Question: I am using this app to scan ZXING barcodes:
<URL>
If I enter the application, scan a barcode, press the home button, re-enter the app, and click scan, I see a black screen that looks like a camera shutter never opens. I have attached an image to this ticket.
If I press cancel, and go back to scan I see the camera open again.
How come the camera never opens on some occasions?

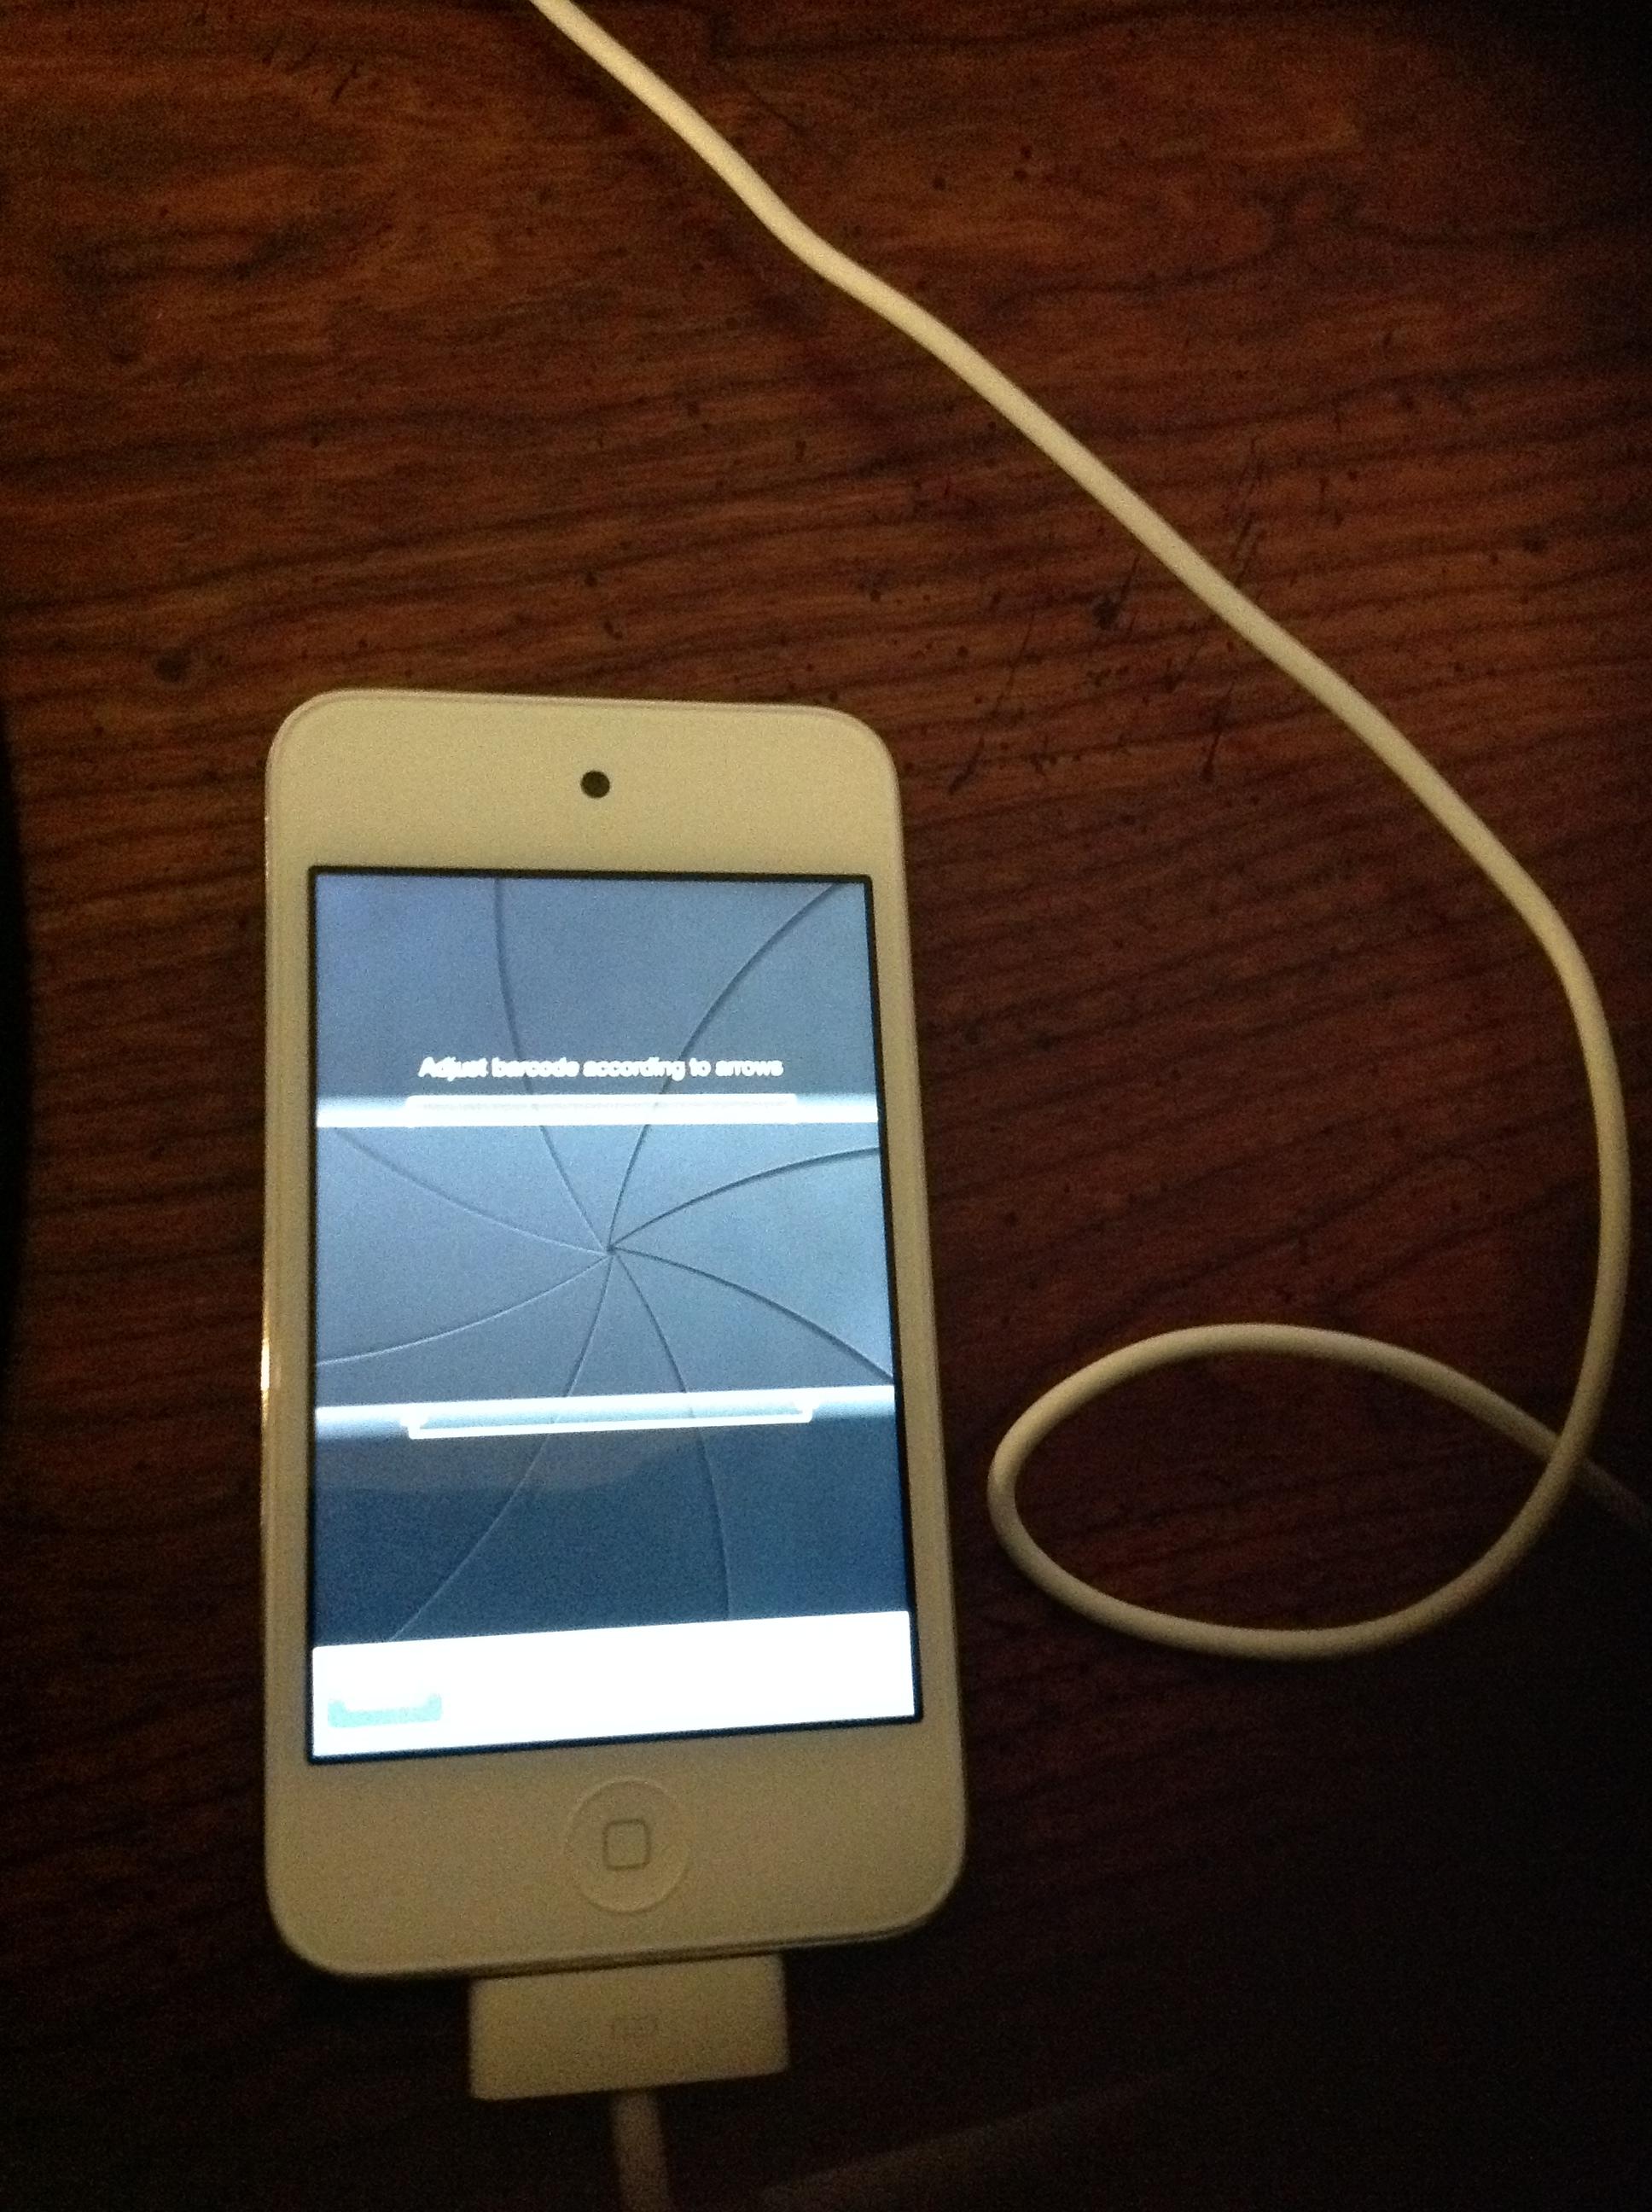
Answer: I had to add this code to Info.plist:
UIApplicationExitsOnSuspend YES
To App Delegate, I had to add this code:
'''
public override void OnResignActivation (UIApplication application)
{
UIApplication.SharedApplication.PerformSelector(new Selector("terminateWithSuccess"), null, 0f);
}
'''
The video recorder, which was used in this software, cannot run on a background thread.